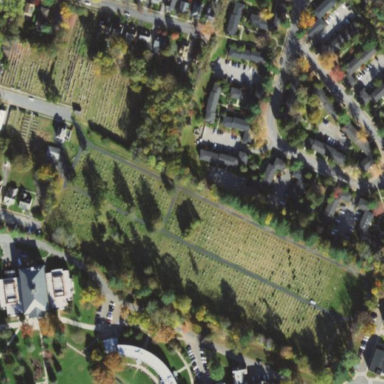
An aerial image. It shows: Cemetery.